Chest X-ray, PA view. Patient: 21 years old, sex M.
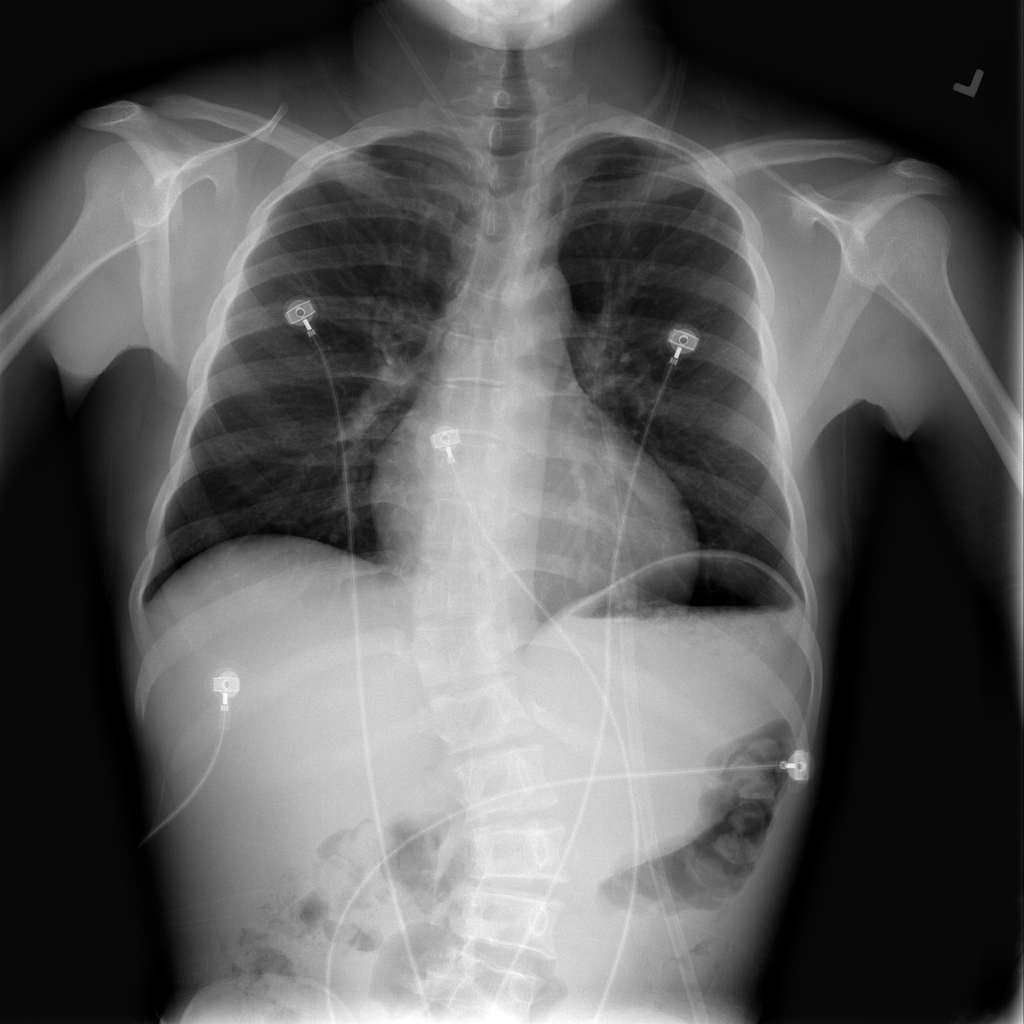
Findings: No Finding